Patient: sex M, age 78
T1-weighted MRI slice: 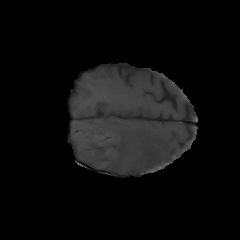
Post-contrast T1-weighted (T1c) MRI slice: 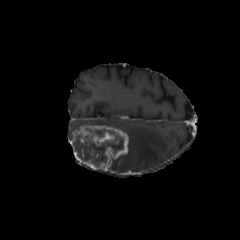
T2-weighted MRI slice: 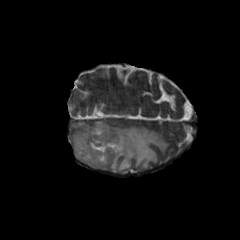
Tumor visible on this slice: yes
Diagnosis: Glioblastoma, IDH-wildtype
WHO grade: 4